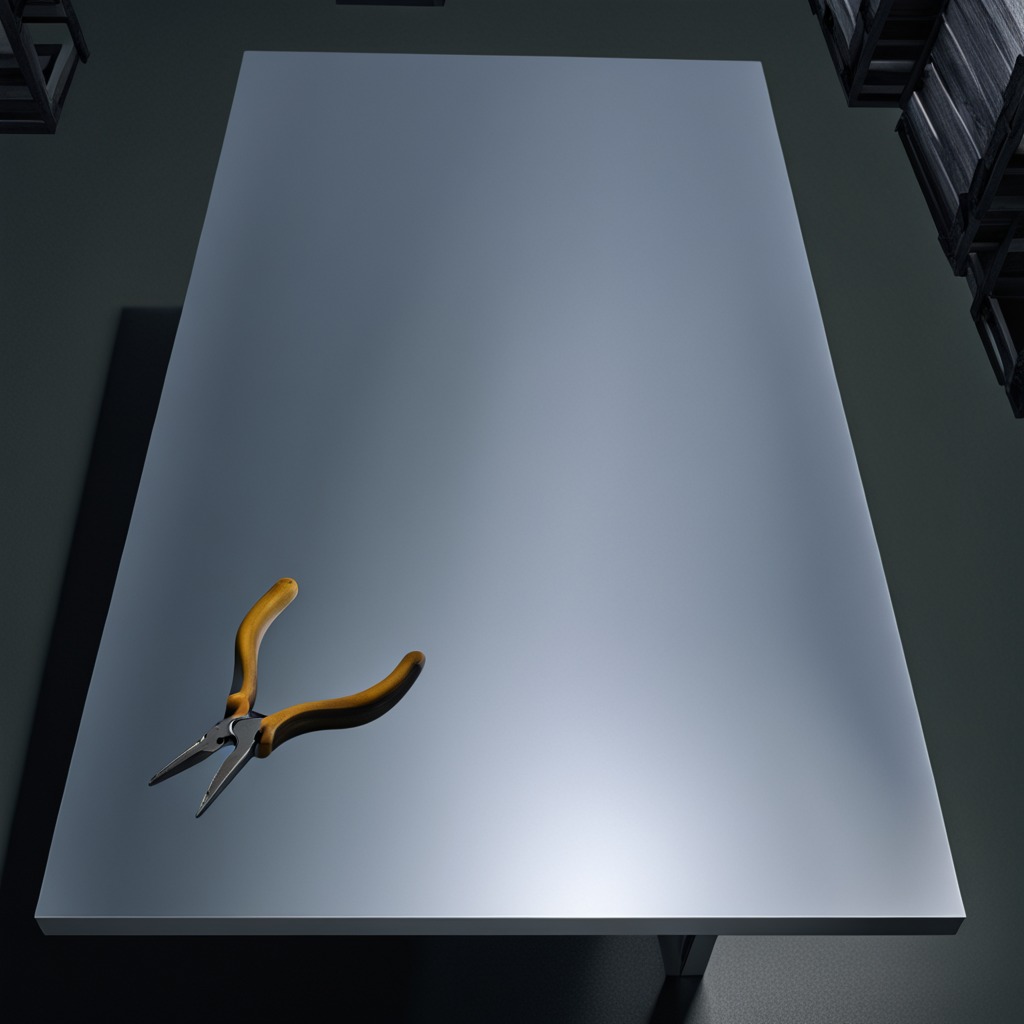
A plier is lying on the tabletop.